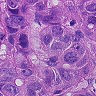
Metastatic tissue present: yes